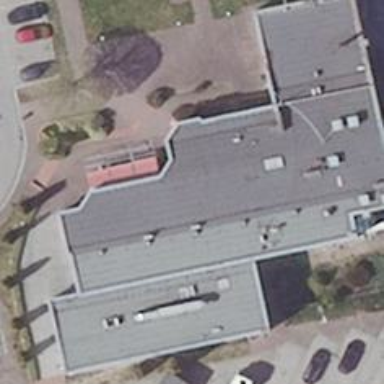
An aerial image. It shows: Restaurant.